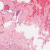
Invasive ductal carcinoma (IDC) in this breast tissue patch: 0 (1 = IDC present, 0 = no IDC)